Question: Can anyone tell me the name of this file icon theme?
The Screenshot is from <URL>

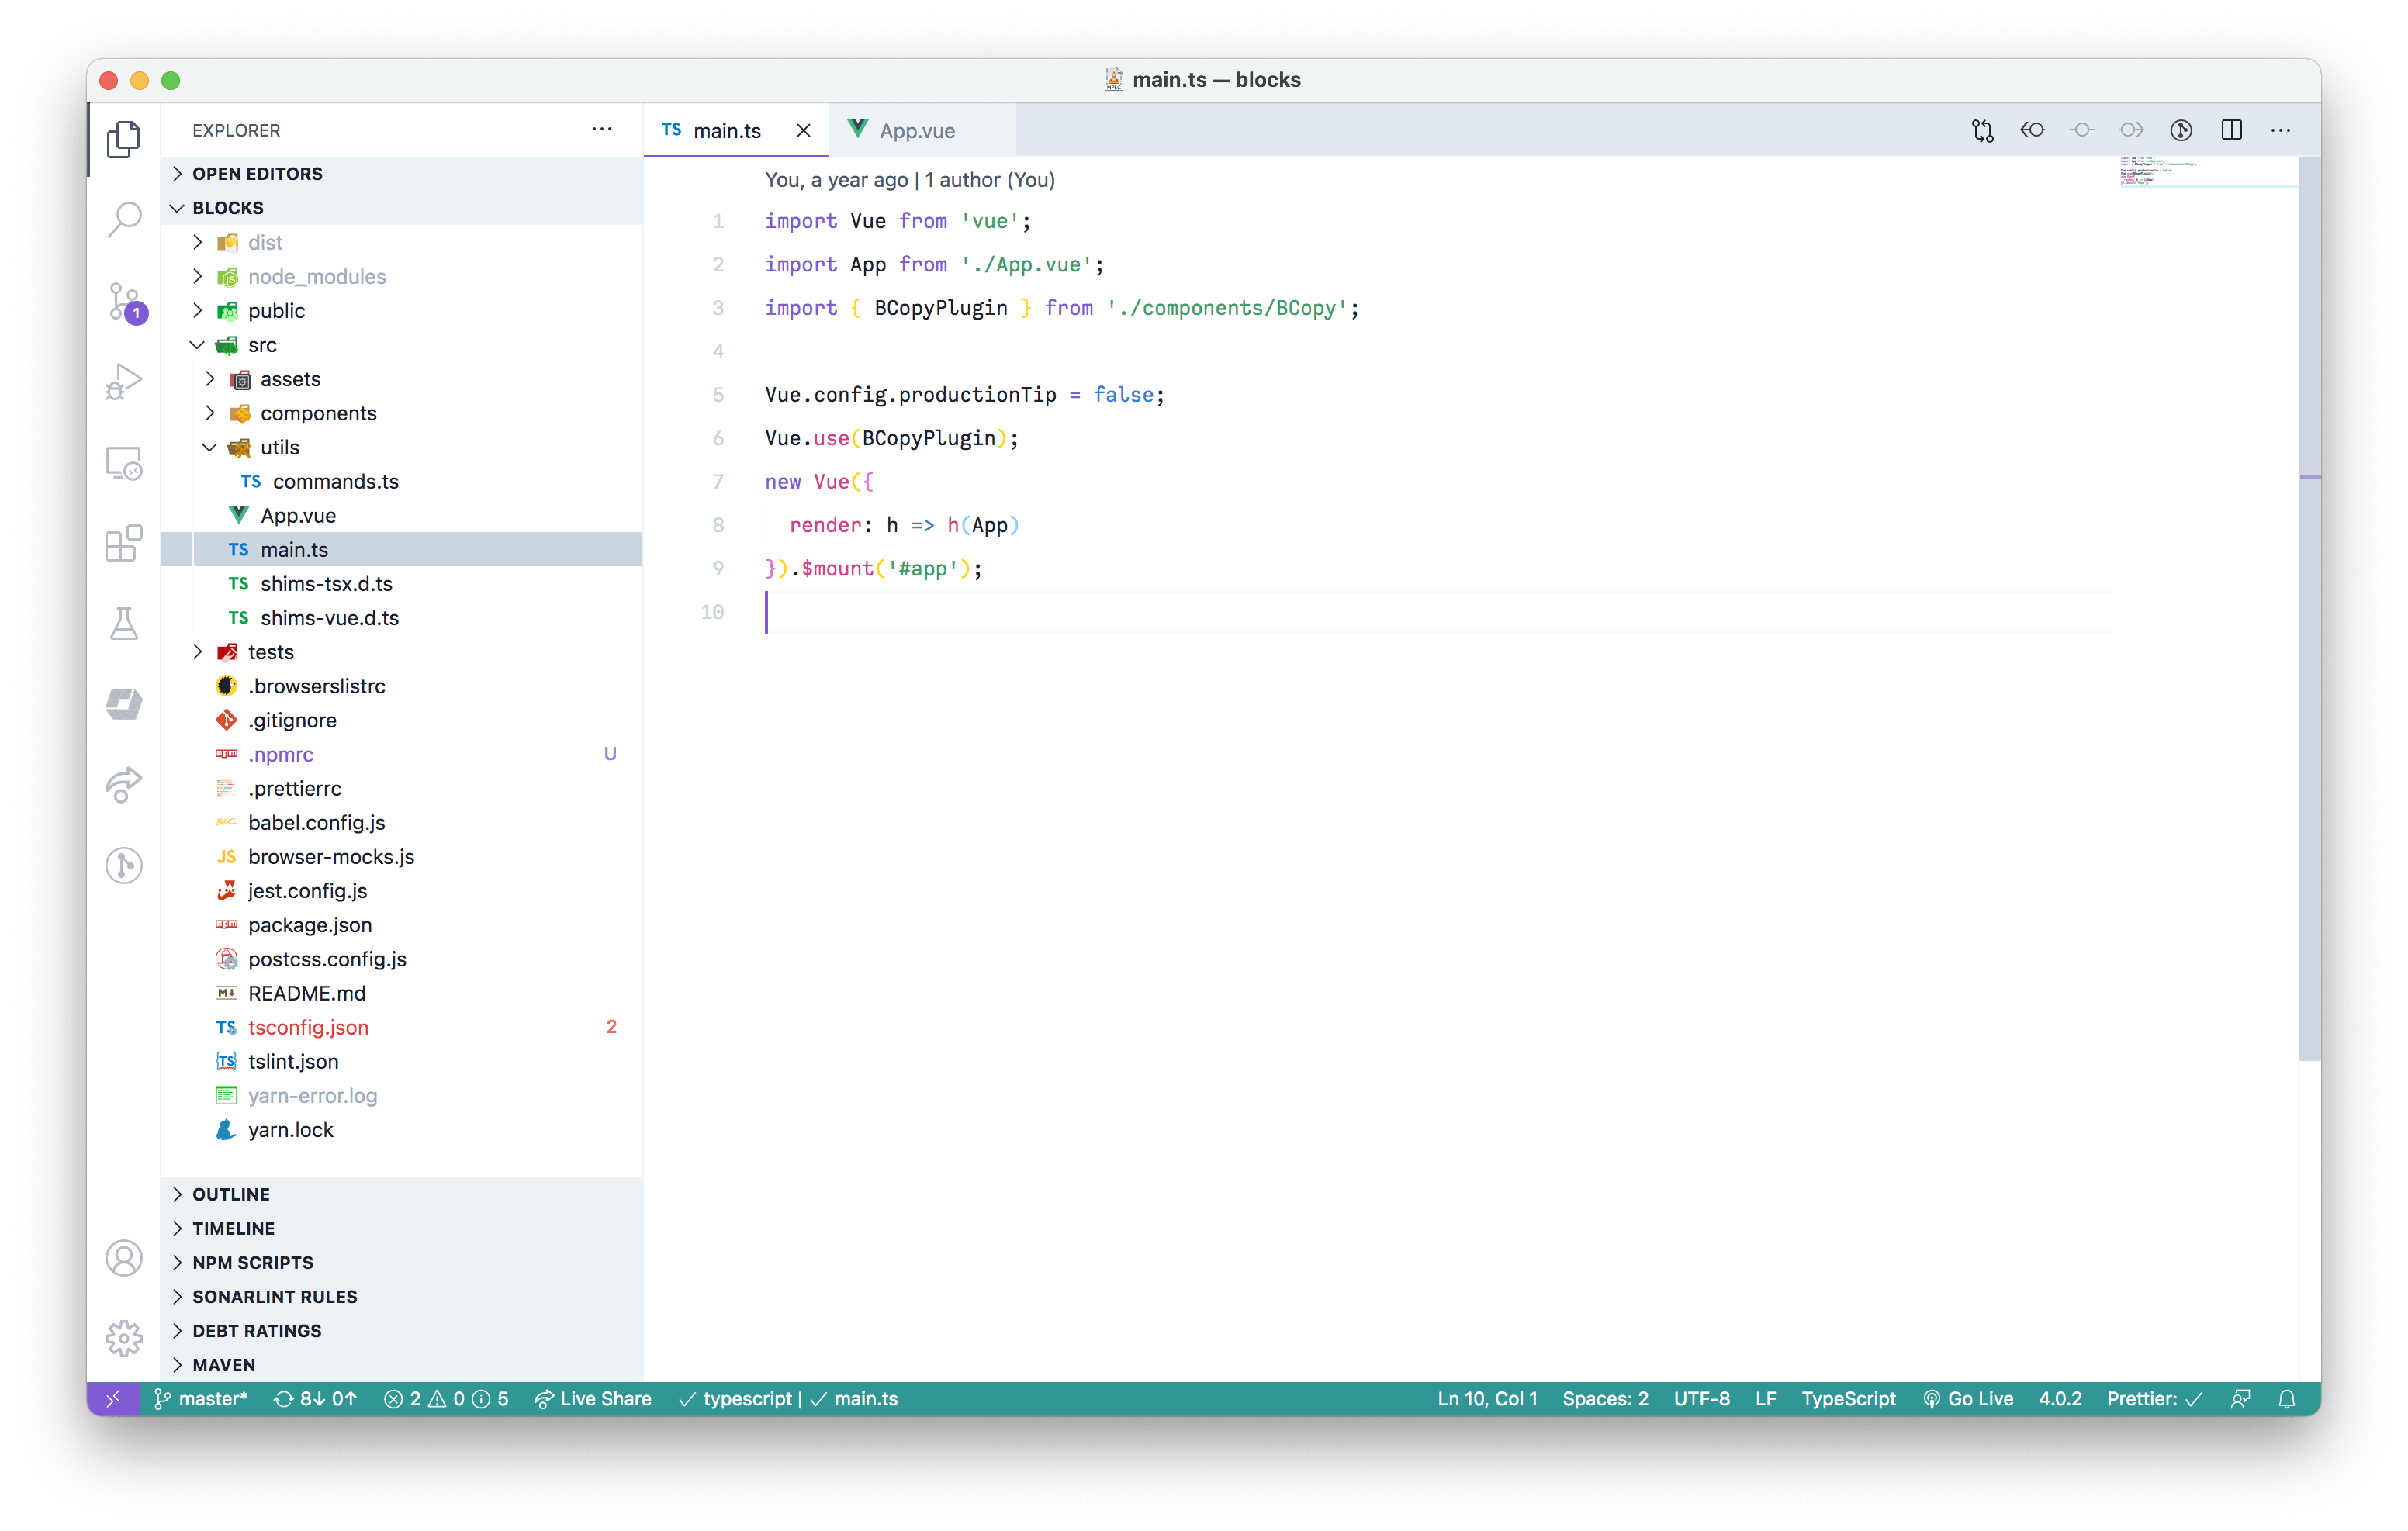
Answer: Looks to me like <URL>-- this is the set I am using and the few icons I made matched your picture.